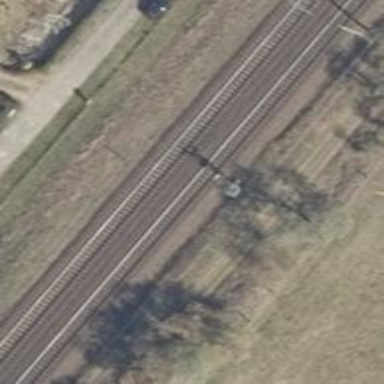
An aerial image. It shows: Railway signal.